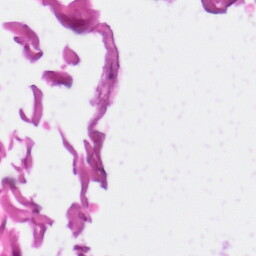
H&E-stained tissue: Skin